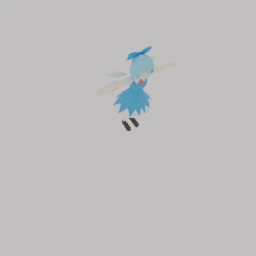
Label: people